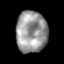
Tissue: prostate
Cell type: T cells
Senescence score: 0.2943
Nuclear area (px): 1274
Mean DAPI intensity: 151.261